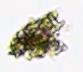
Label: Detritus